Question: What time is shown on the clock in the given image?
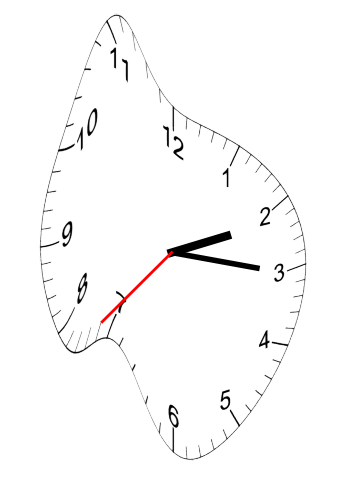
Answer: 02:15:37